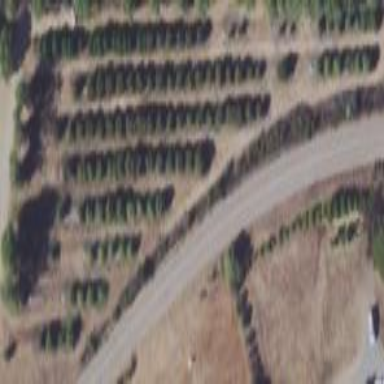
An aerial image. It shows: Orchard.